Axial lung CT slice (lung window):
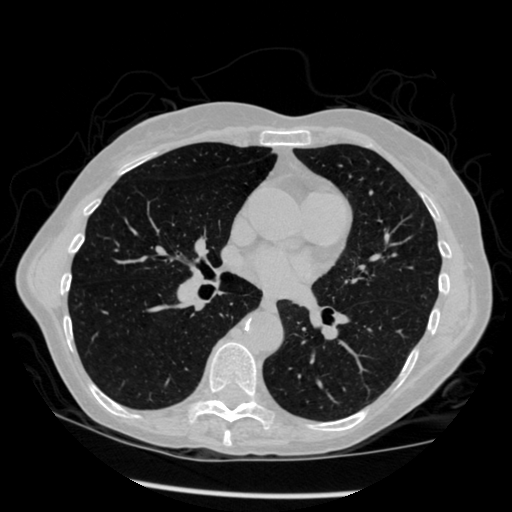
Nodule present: no